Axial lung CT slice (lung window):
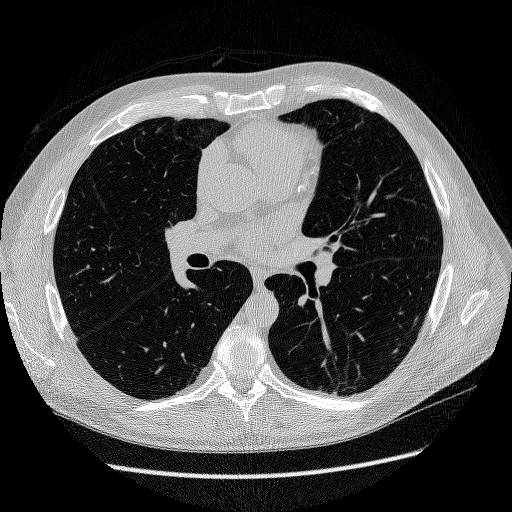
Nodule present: no